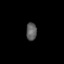
Tissue: prostate
Cell type: NK cells
Senescence score: 0.7592
Nuclear area (px): 184
Mean DAPI intensity: 93.636